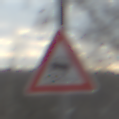
Verkehrszeichen: SchleuderOderRutschgefahr
Umgebung: Outdoor, Nature
Tageszeit: MorningAfternoon
Wetter: PartlyCloudy
Licht: Natural
Jahreszeit: Autumn
Kontrast: LowContrast